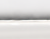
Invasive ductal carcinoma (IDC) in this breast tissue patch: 0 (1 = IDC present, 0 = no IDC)